Field crop: maize
Growth stage: 1
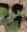
Species: chenopodium